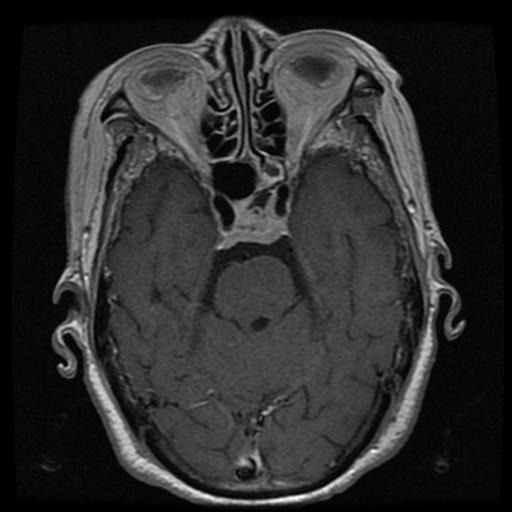
Label: pituitary